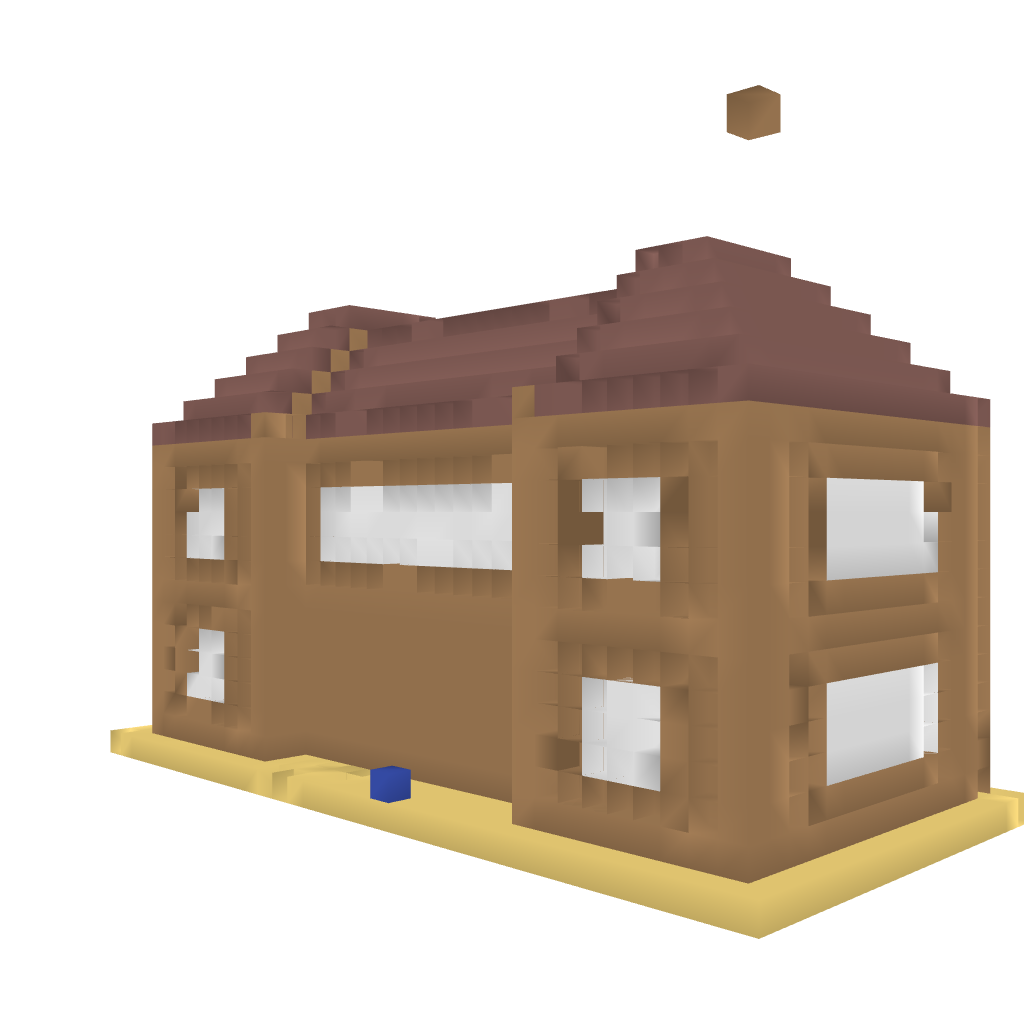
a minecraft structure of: OlimpusHD3 high quality